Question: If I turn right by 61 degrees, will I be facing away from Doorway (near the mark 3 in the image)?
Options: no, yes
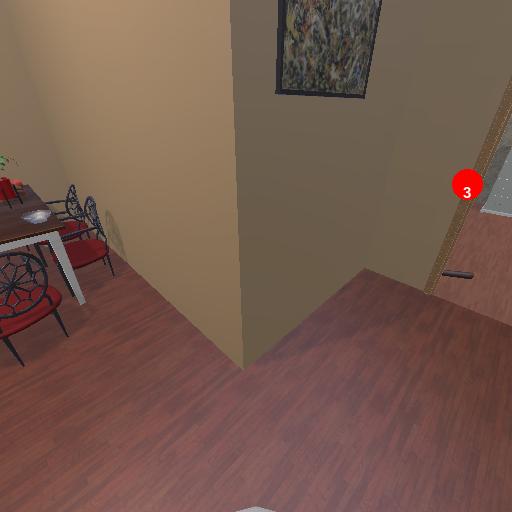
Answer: no